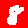
Digit: 8